Question: Below code will show thin lines between the tiled rectangles on the windows phone. I tried setting UseLayoutRounding to true but does not seem to do anything. There are more thin lines when code is run using a device (lumina 920 in my case) rather than the emulator but the 720p emulator seems to have more trouble with this. Is there a simple property that I missed that can fix this? I'm using rectangle scaling to 1.1 right now to hide the line but not an elegant solution especially if the rectangles turns semi-transparent then there are bright spots on the overlapped area.
'''
<Grid x:Name="ContentPanel" Grid.Row="1" Margin="12,0,12,0" UseLayoutRounding="True" >
<Grid.RowDefinitions>
<RowDefinition Height="*"/>
<RowDefinition Height="*"/>
<RowDefinition Height="*"/>
<RowDefinition Height="*"/>
</Grid.RowDefinitions>
<Grid.ColumnDefinitions>
<ColumnDefinition Width="*"/>
<ColumnDefinition Width="*"/>
<ColumnDefinition Width="*"/>
</Grid.ColumnDefinitions>
<Rectangle Fill="White" Grid.Row="0" Grid.Column="0" StrokeThickness="0" />
<Rectangle Fill="White" Grid.Row="1" Grid.Column="0" StrokeThickness="0" />
<Rectangle Fill="White" Grid.Row="2" Grid.Column="0" StrokeThickness="0" />
<Rectangle Fill="White" Grid.Row="0" Grid.Column="1" StrokeThickness="0" />
<Rectangle Fill="White" Grid.Row="1" Grid.Column="1" StrokeThickness="0" />
<Rectangle Fill="White" Grid.Row="2" Grid.Column="1" StrokeThickness="0" />
<Rectangle Fill="White" Grid.Row="0" Grid.Column="2" StrokeThickness="0" />
<Rectangle Fill="White" Grid.Row="1" Grid.Column="2" StrokeThickness="0" />
<Rectangle Fill="White" Grid.Row="2" Grid.Column="2" StrokeThickness="0" />
<Rectangle Fill="White" Grid.Row="3" Grid.Column="0" StrokeThickness="0" />
<Rectangle Fill="White" Grid.Row="3" Grid.Column="1" StrokeThickness="0" />
<Rectangle Fill="White" Grid.Row="3" Grid.Column="2" StrokeThickness="0" />
</Grid>
'''

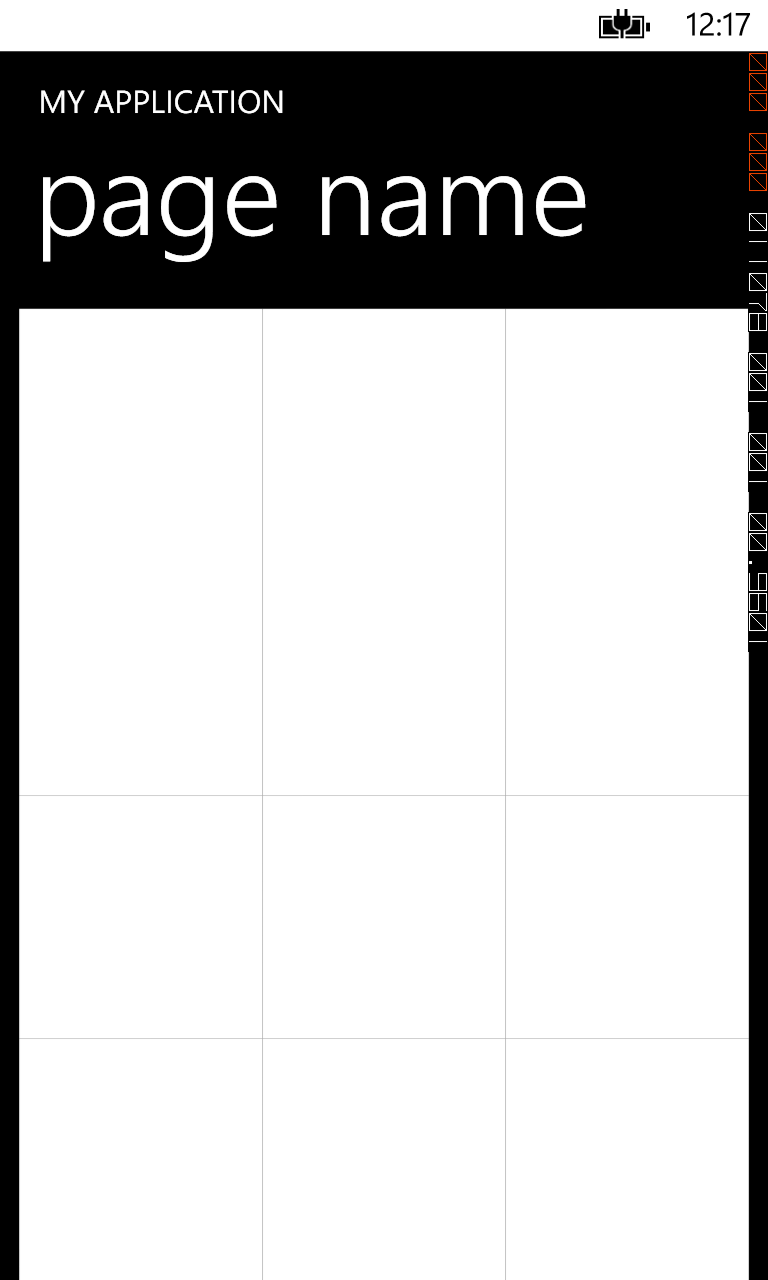
Answer: If you are seeing this on WXGA (Nokia 920) and 720p (HTC 8X), but not on a WVGA (Nokia 820), then this is a result with the multiresolution scale factor system. In WP8, all the screens are 480 logical pixels wide, and we apply a multiplier for each resolution (1.5 for 720p, 1.6 for WXGA). If you need the layout to be perfect, you have a few options:
- - -
I admit that none of these are perfect, but depending on your needs, sometimes a small change to the values can fix any issues.
An article you can read that gives some information about this can be found here:
<URL>